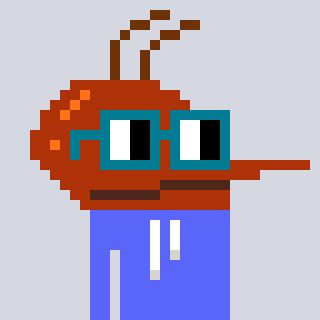
a pixel art character with square dark green glasses, a mosquito-shaped head and a purple-colored body on a cool background